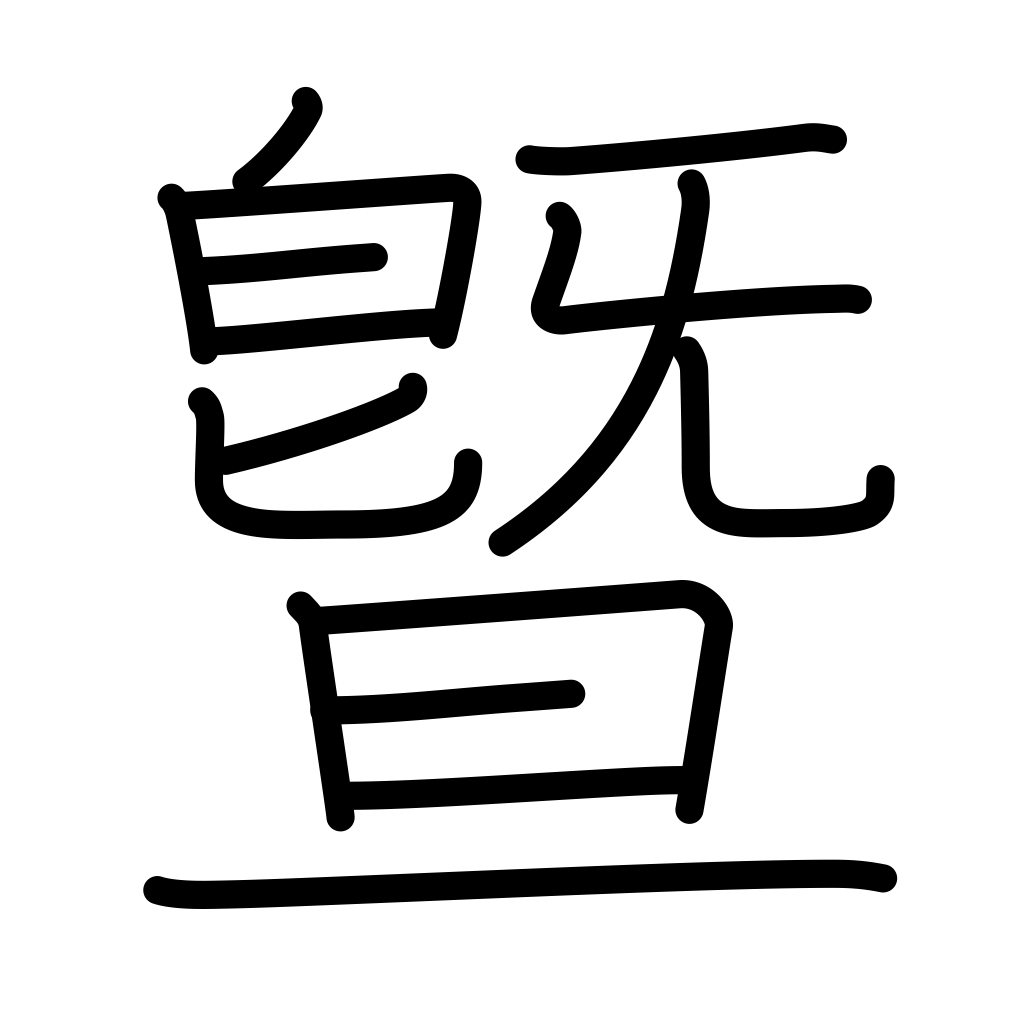
Meaning: and, along with, reach, extend to